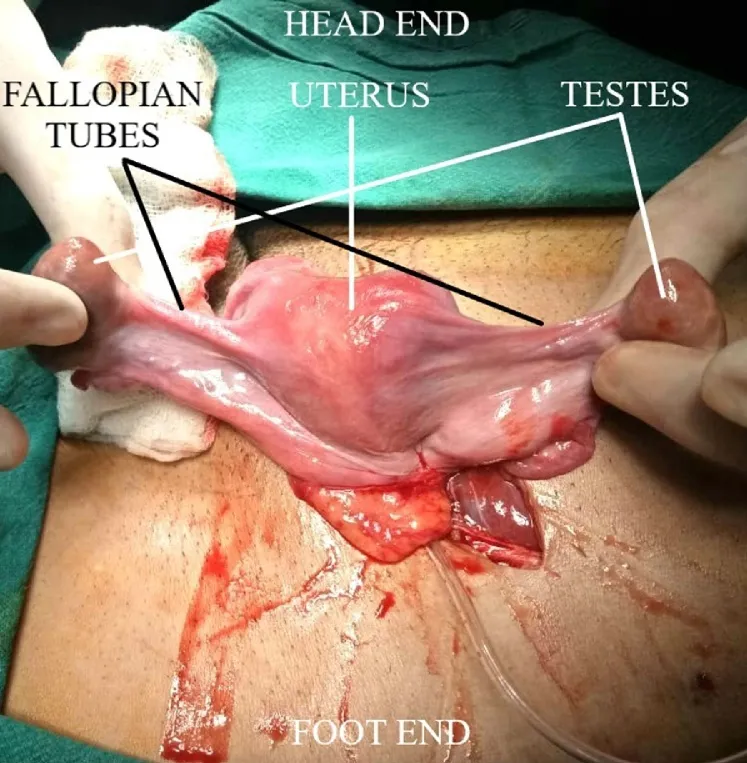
Both testes with Mullerian structures.
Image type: medical_photograph (other_medical_photograph)